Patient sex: M
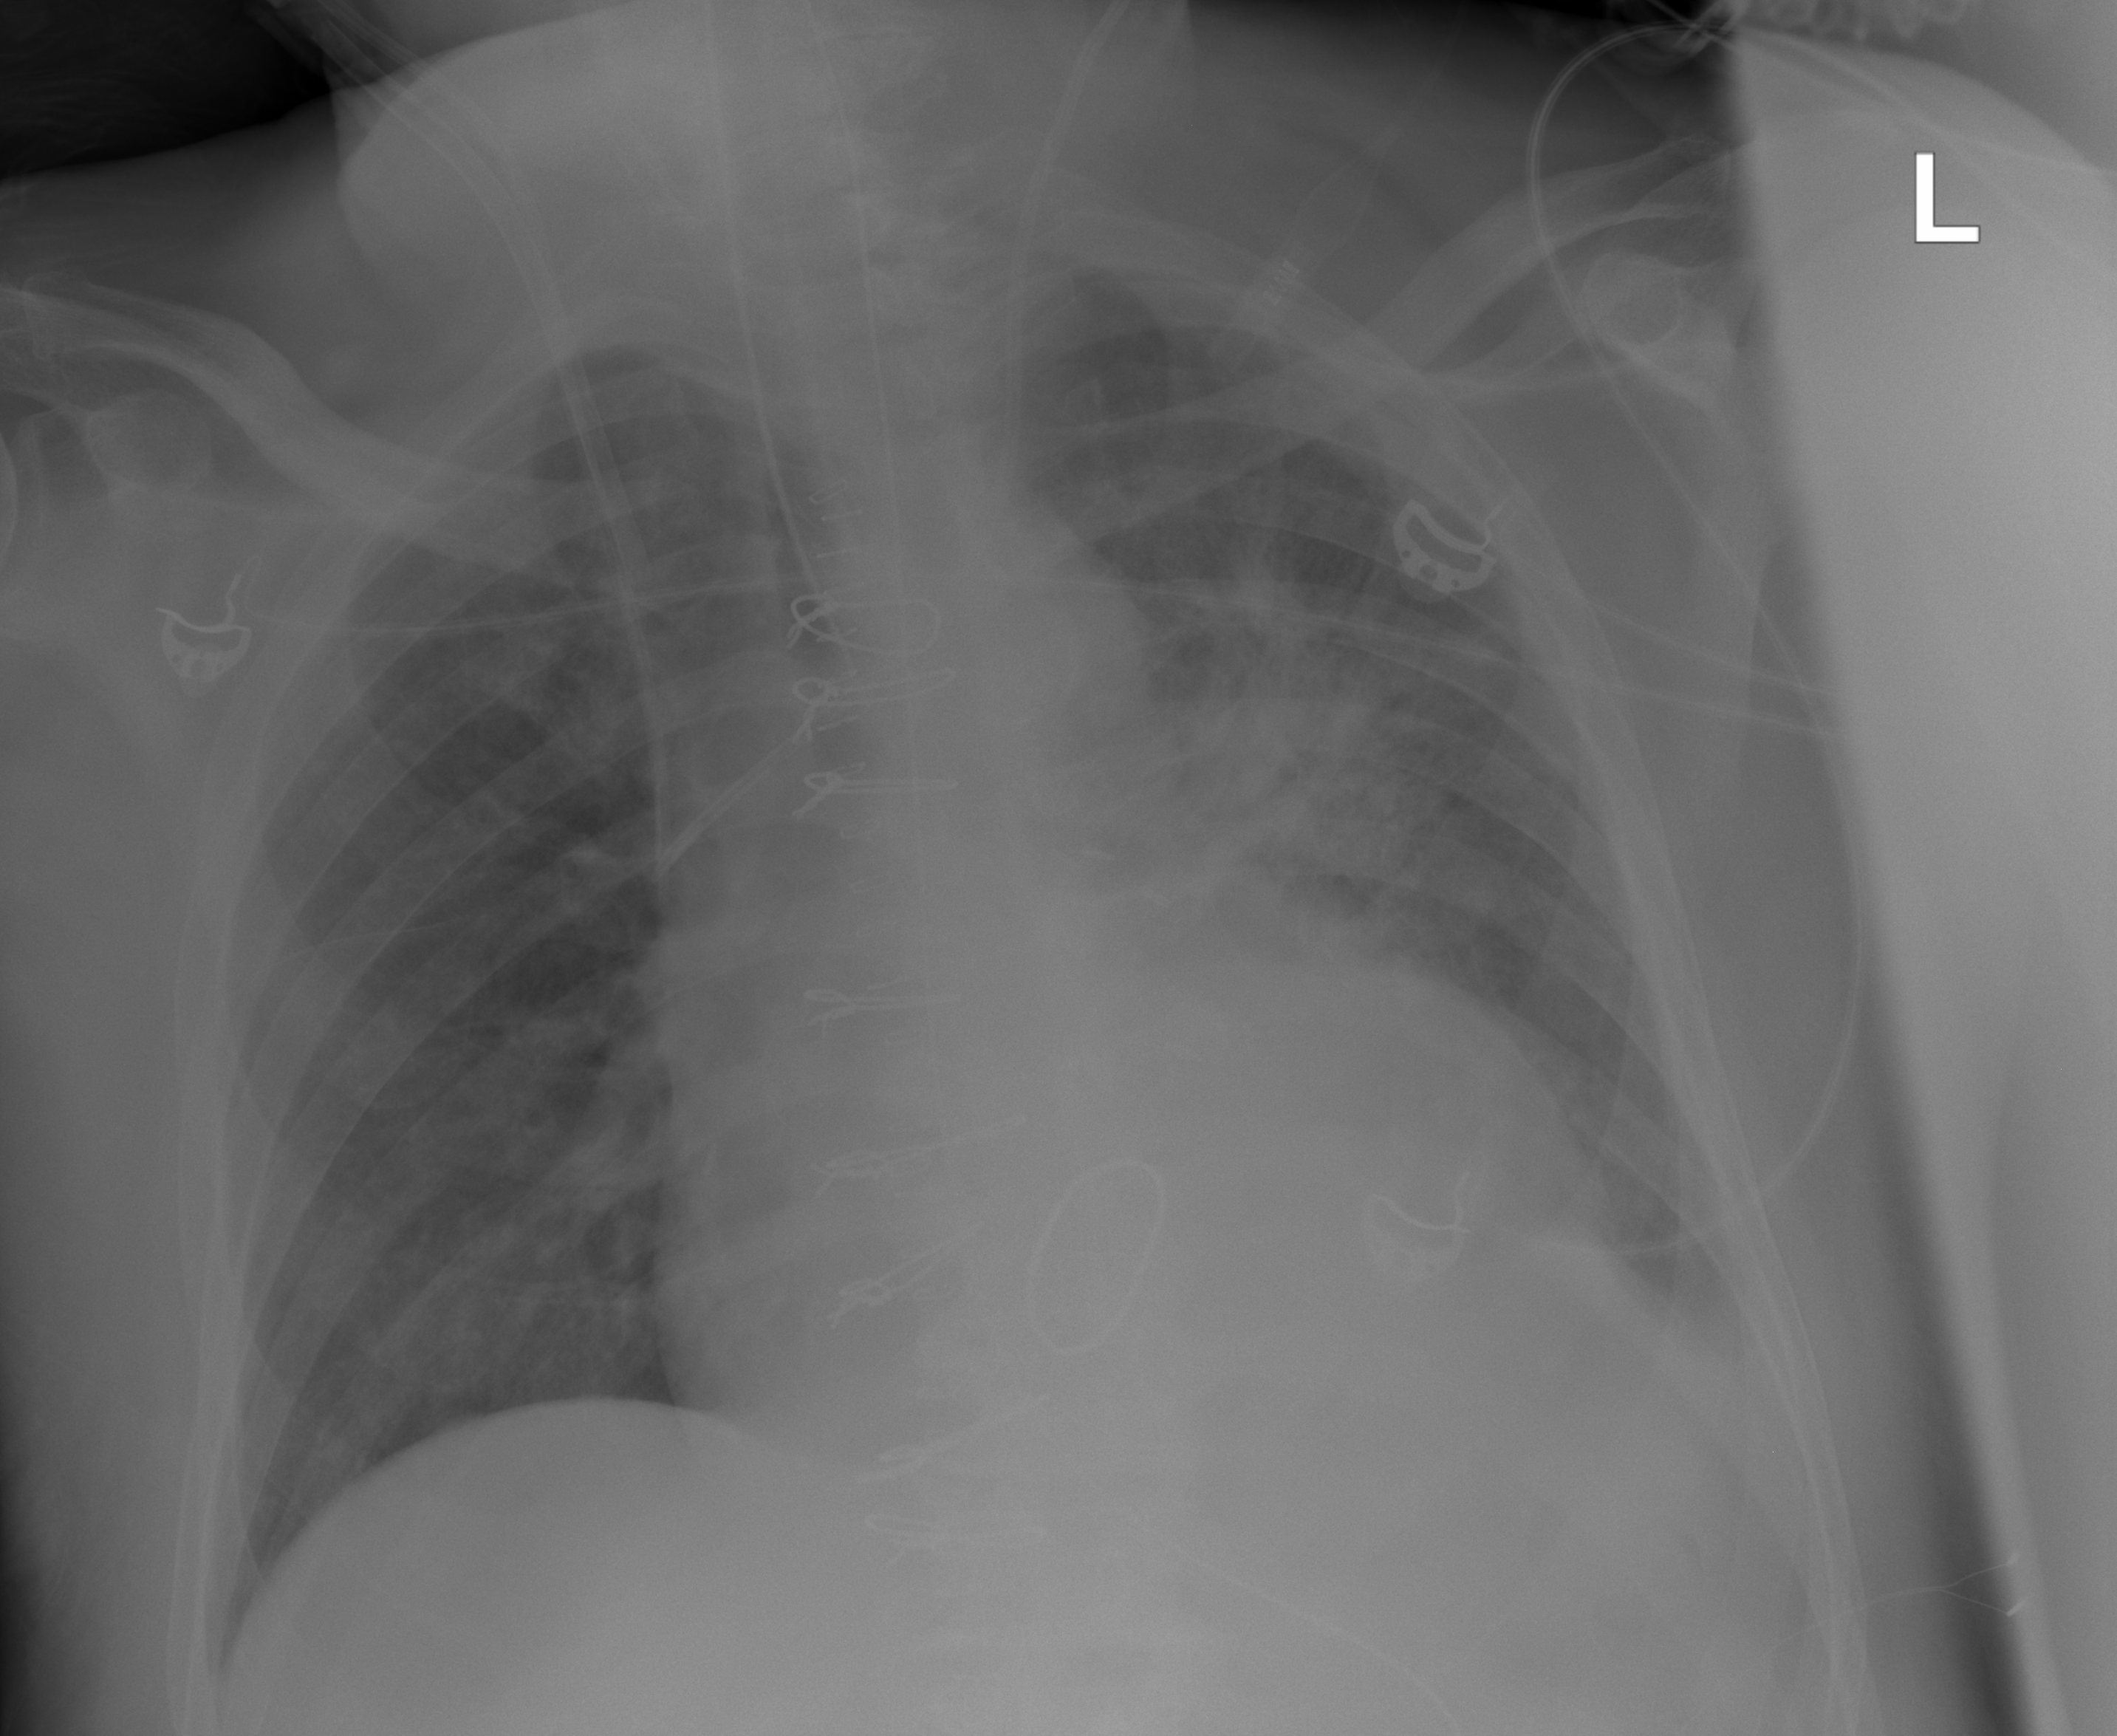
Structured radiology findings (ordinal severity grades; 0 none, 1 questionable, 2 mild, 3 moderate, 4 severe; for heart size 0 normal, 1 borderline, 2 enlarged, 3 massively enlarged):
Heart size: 2
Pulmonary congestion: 0
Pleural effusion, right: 0
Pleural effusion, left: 0
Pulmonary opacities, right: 0
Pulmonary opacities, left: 3
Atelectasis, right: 0
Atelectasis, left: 2